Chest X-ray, PA view. Patient: 59 years old, sex F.
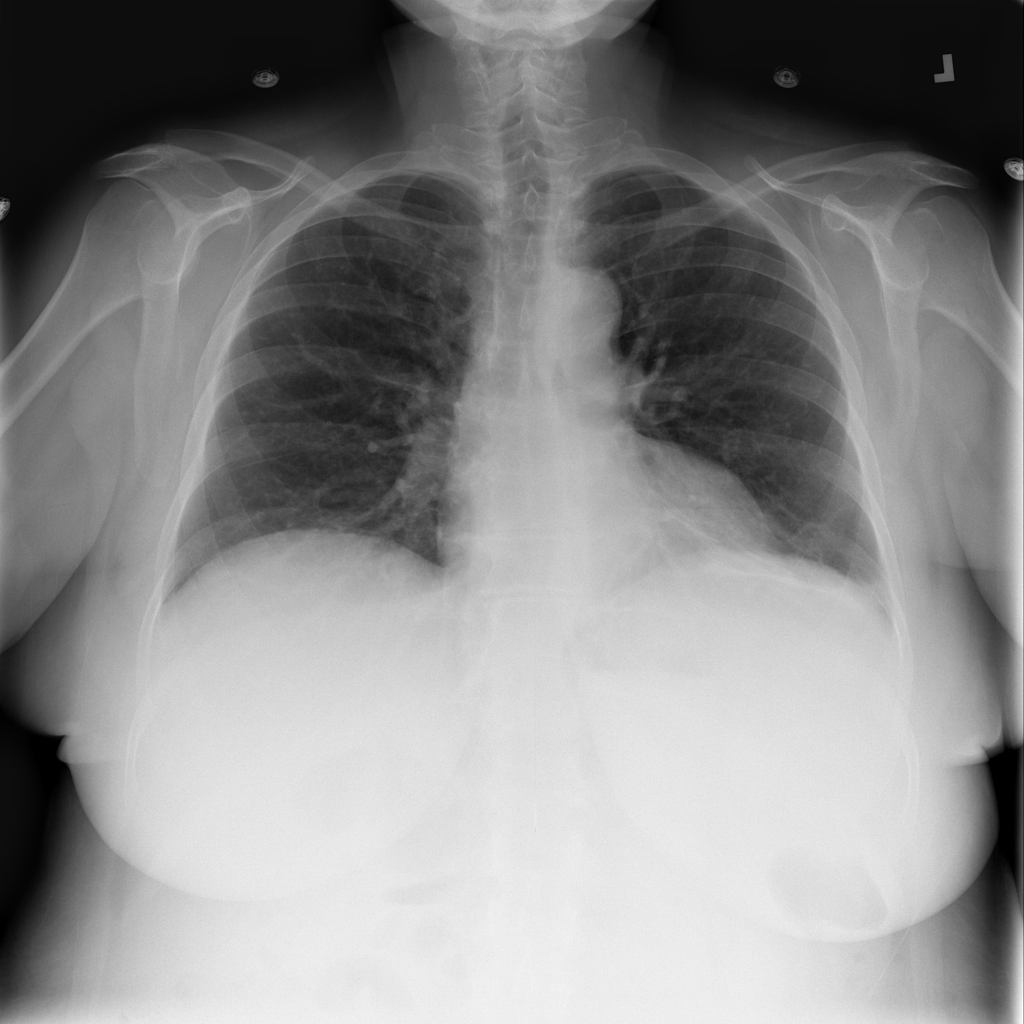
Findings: Atelectasis, Infiltration